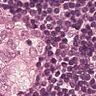
Metastatic tissue present: yes